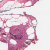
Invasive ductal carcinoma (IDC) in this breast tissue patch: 0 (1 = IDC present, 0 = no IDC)